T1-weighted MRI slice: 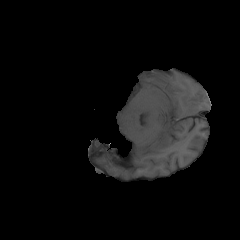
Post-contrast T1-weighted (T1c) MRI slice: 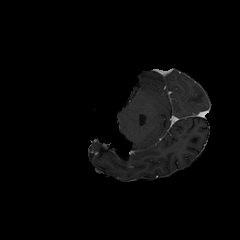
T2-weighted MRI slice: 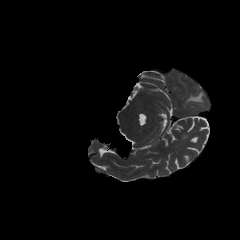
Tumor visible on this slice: yes